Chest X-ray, PA view. Patient: 74 years old, sex M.
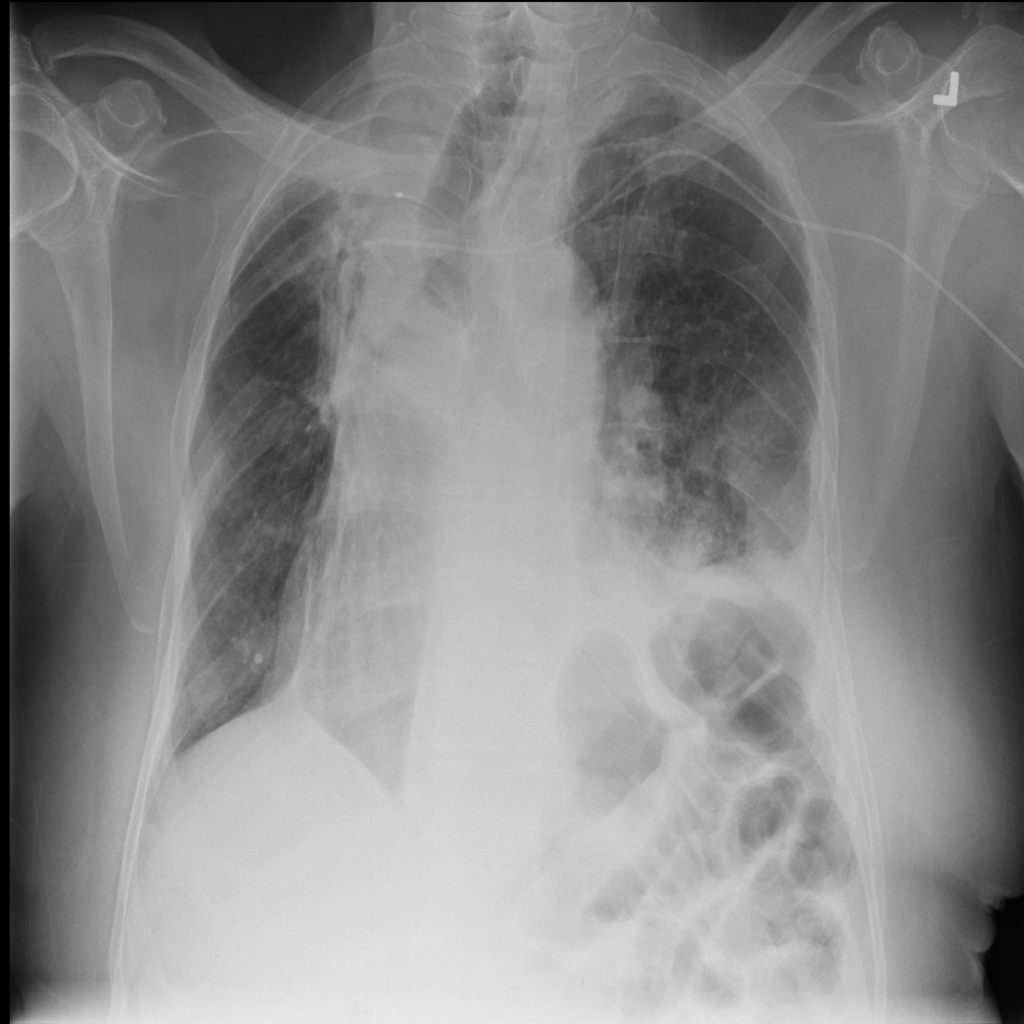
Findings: Infiltration